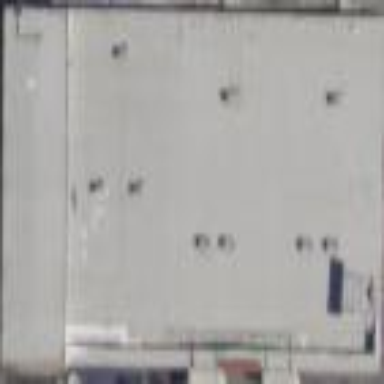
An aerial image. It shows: Retail building.